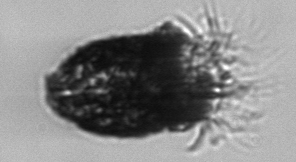
Label: Stenosemella_pacifica